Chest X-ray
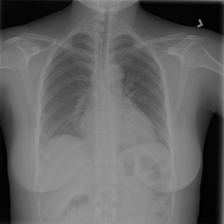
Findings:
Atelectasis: negative
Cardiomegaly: negative
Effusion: negative
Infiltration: negative
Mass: negative
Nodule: negative
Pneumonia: negative
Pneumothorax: negative
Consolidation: negative
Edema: negative
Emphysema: negative
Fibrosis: negative
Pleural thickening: negative
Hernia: negative